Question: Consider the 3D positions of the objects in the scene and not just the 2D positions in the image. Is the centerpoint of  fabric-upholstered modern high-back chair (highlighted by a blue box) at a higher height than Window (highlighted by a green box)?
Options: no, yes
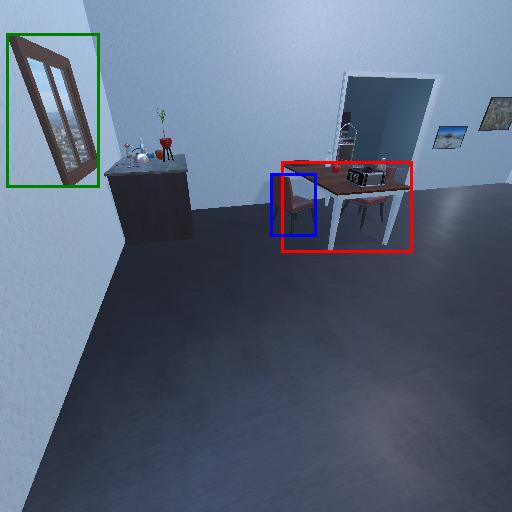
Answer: no